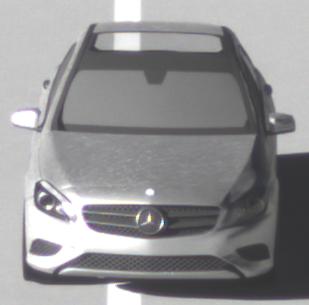
Make: Mercedes-Benz
Model: A 180
Detailed model: A-Class (176)
Model produced from: 2012/09
Model produced until: 2015/07
Doors: 5
Color: white
Road condition: dry road
Daytime: morning or afternoon
Contrast: high contrast